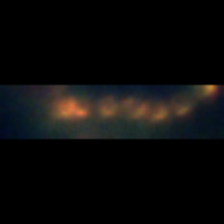
Taxon: Chaetoceros
Group: Diatoms